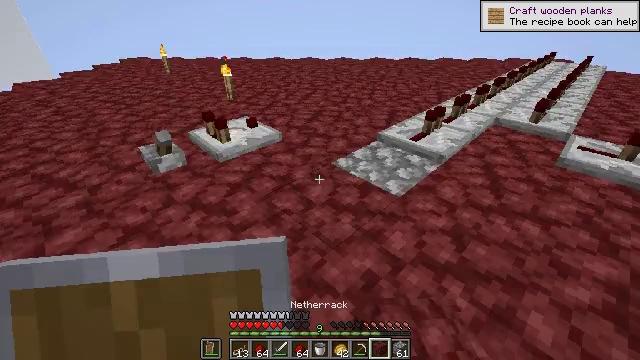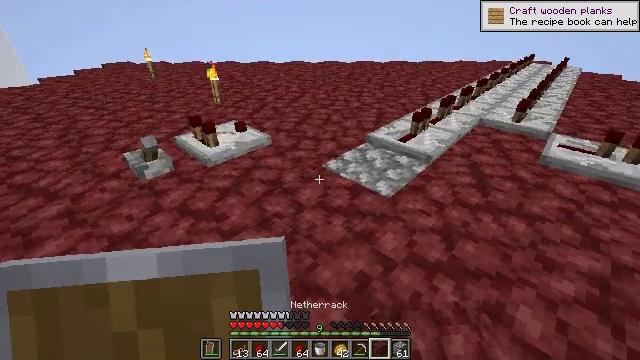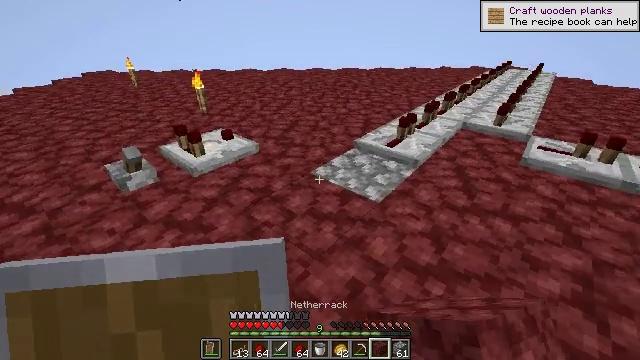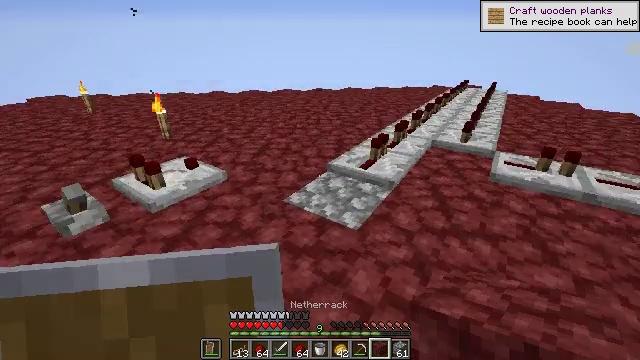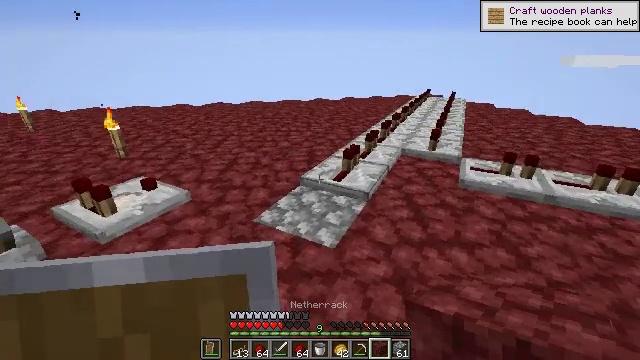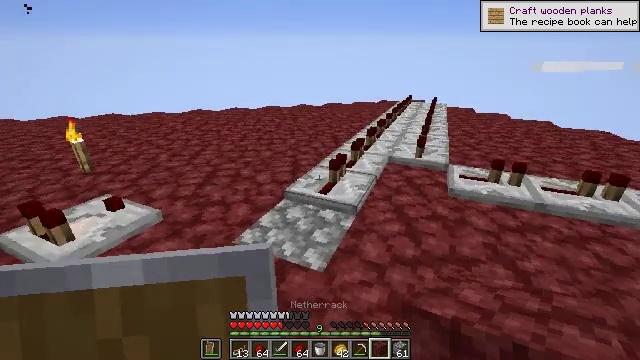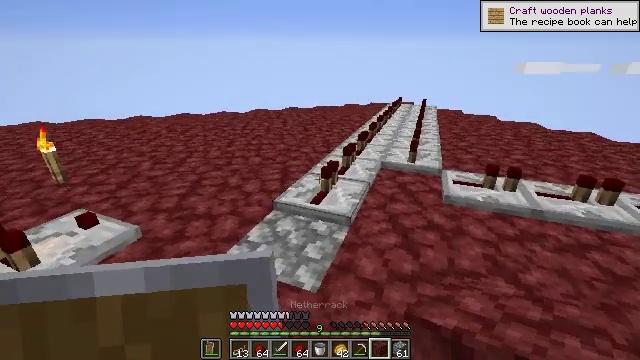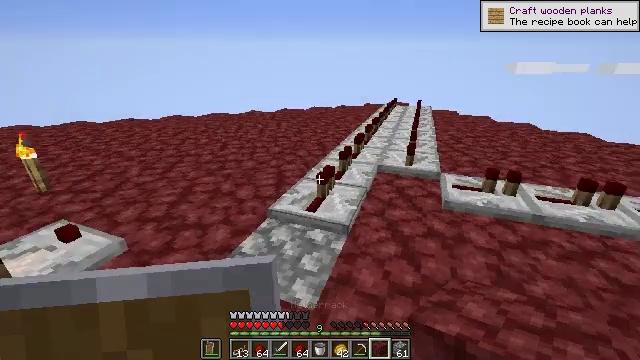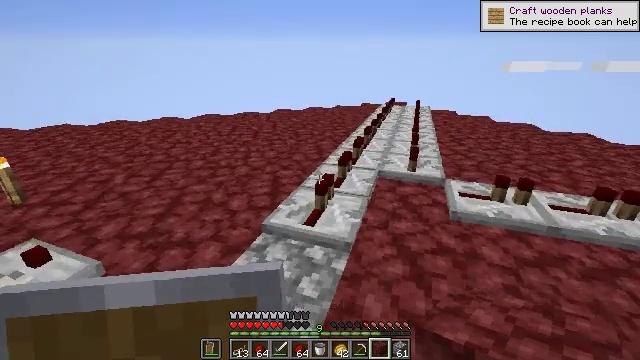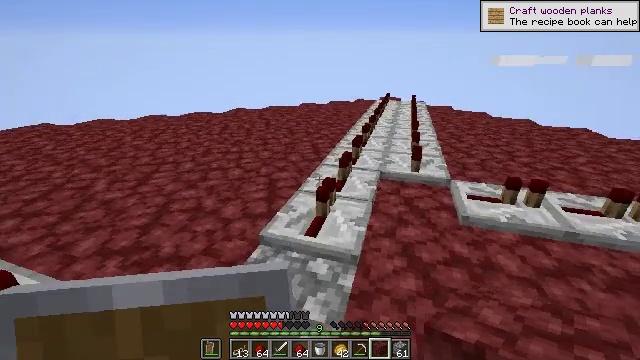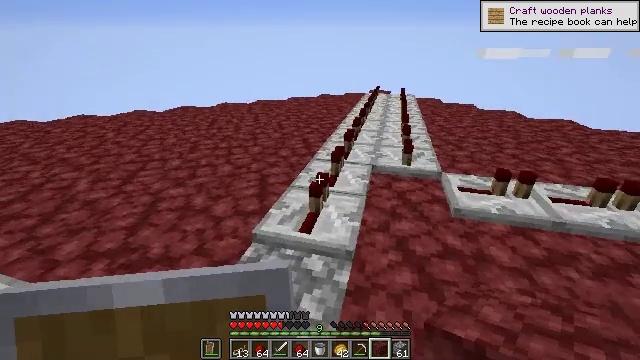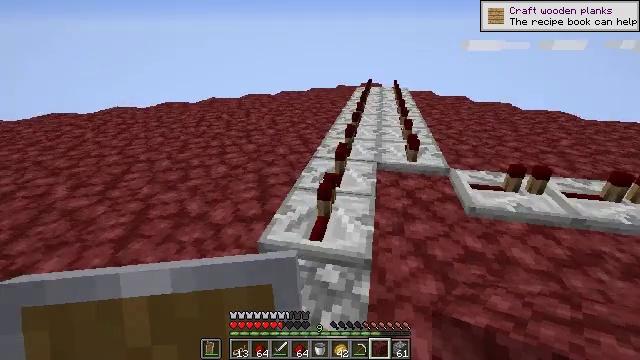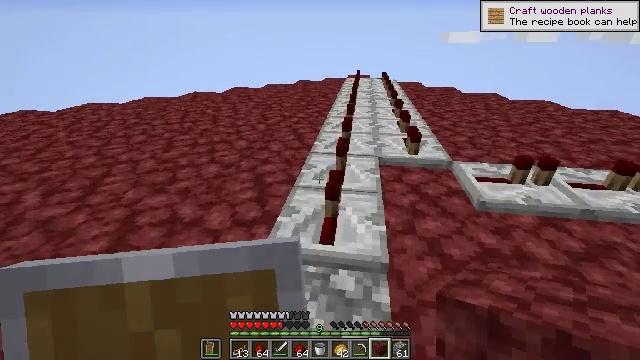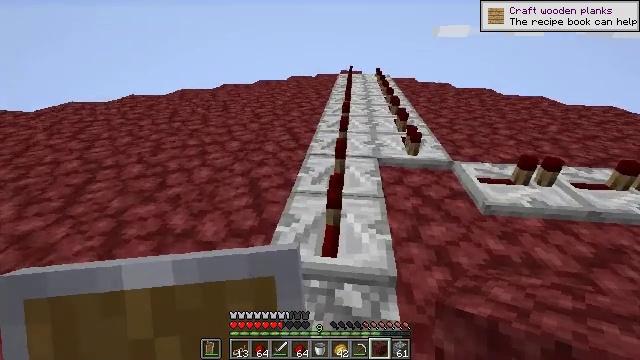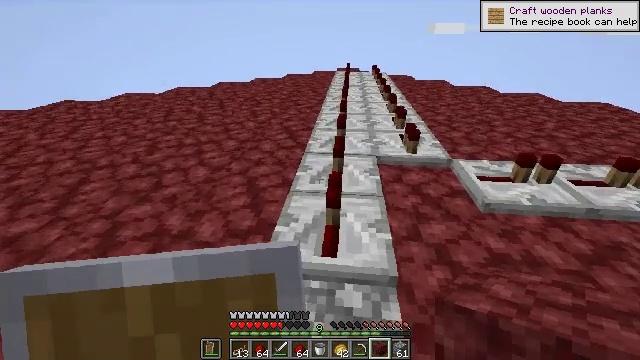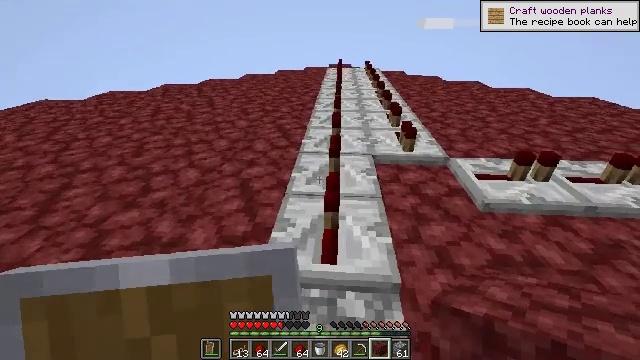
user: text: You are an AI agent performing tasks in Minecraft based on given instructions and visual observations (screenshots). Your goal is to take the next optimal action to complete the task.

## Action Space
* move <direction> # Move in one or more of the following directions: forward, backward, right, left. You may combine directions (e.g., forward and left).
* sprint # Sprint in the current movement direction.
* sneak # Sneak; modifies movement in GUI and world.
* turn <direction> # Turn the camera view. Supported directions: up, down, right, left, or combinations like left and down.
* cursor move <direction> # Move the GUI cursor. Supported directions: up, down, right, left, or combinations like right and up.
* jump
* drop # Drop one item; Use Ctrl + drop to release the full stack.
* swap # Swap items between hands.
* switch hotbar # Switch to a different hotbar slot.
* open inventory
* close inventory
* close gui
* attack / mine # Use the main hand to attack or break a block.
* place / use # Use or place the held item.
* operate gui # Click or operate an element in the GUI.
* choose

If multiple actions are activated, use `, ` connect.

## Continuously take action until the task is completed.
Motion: motion action
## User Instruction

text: Break the redstone repeater.
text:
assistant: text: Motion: turn right
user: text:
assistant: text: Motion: move forward, turn right and up
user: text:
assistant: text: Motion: move forward, turn right and up
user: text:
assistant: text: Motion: move forward, turn right and up
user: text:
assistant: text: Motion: move forward, turn right and up
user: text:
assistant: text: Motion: move forward, turn right
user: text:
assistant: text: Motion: move forward, turn right
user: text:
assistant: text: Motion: move forward
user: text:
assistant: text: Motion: move forward and move left, turn right and down
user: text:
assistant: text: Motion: move forward and move left, turn right and down
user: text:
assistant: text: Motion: move forward and move left, turn right and down
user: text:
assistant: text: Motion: move forward and move left, turn right and down
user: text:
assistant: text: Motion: move forward, turn right
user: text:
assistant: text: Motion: no_op
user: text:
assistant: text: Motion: turn right
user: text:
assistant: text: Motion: turn right and down
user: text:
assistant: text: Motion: turn right
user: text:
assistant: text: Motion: no_op
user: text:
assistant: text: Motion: no_op
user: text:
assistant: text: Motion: no_op
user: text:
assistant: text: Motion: turn down
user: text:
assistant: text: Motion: turn down
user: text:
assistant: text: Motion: turn down
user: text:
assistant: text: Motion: no_op
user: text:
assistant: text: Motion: no_op
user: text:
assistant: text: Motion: move forward, attack / mine
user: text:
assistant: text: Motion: move forward, attack / mine
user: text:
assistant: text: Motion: move forward, turn left and up, attack / mine
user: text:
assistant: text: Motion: move forward, attack / mine
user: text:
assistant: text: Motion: move forward, attack / mine